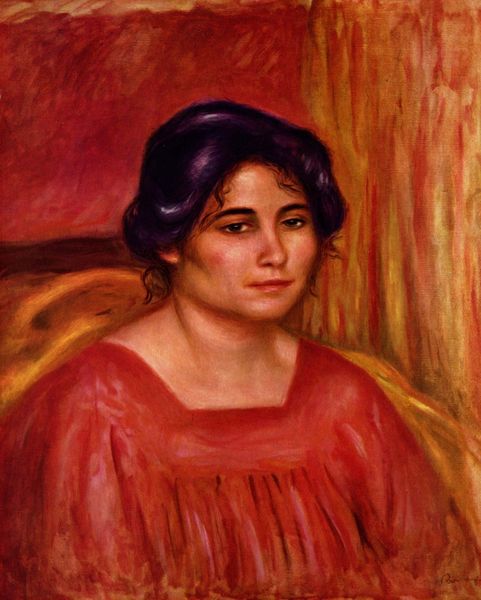
Titel: Gabrielle in roter Bluse
Künstler: Pierre Auguste Renoir
Standort: New York (New York)
Institution: Collection M. Wertheim
Schlagwörter: blau, dunkel, gemälde, haut, gelb, impressionismus, mädchen, sitzen, ausschnitt, braun, brust, frankreich, frau, frisur, haar, hell, hintergrund, kleid, kreide, licht, mund, nase, ohr, orange, renoir, schwarz, stirn, stuhl, blick, dame, rot, malerei, jung, wand, arm, arme, augen, bluse, falten, gesicht, kleidung, kragen, ärmel, bildnis, hals, portrait, porträt, rückenlehne, signatur, vorhang, öl, auge, gewand, gold, haare, mantel, sessel, decke, mutter, augenbrauen, dekoltee, kinn, lippen, locken, ohren, schulter, schultern, traurig, rund, lächeln, wangen, lehne, lila, monochrom, linien, ausdruck, ölgemälde, dick, duktus, tapete, ernst, brauen, glanz, gestreift, streifen, glänzen, faltenwurf, nachdenklich, augenbraue, raffung, leuchten, betrachter, spange, munch, künstler, ehefrau, halbprofil, expressiv, müde, kahlo, frauenporträt, gewellt, anmutig, ausschnit, rundlich, freundin, spangen, haarspangen, frida karlo, maxikanisch, oramge, traurit, ttraurig, monalisa2